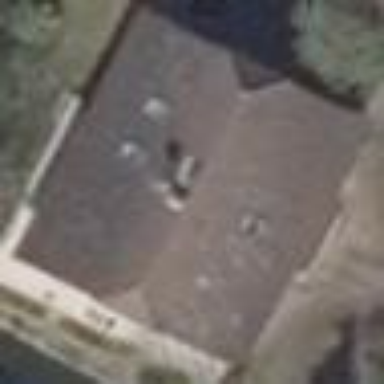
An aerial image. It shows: Detached building with half-hipped roof shape.